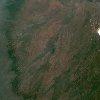
Label: land